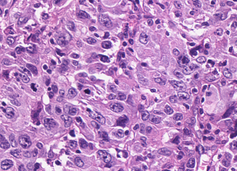
Tumor epithelial tissue: yes
Tumor-associated stroma tissue: no
Normal tissue: no